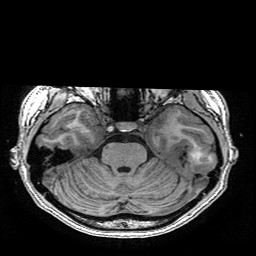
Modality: T1w
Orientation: coronal
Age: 19
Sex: female
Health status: healthy